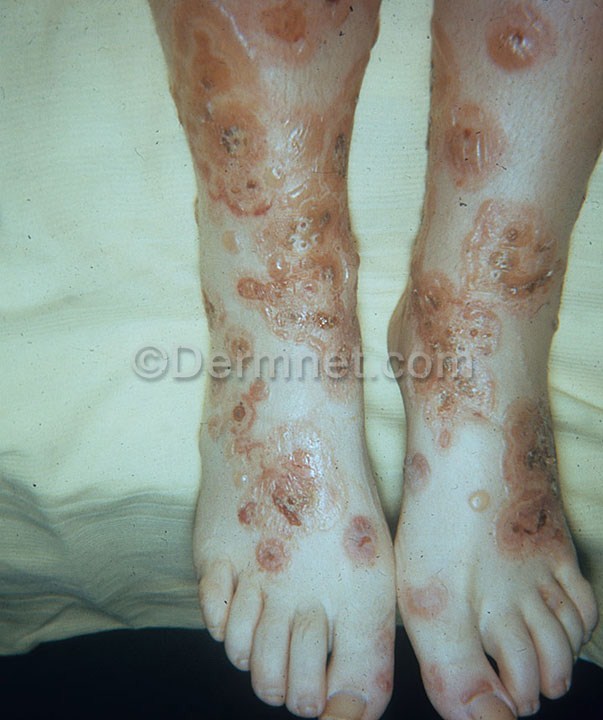
Disease: Bullous Disease Photos